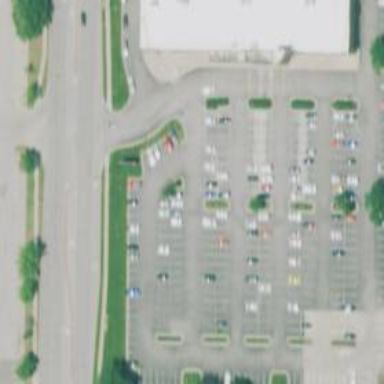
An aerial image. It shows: Parking space is available.